Question: I have a header/ container with no specified width (therefore it's as long as the parent). Inside that, I have two smaller divs. Now, the first one should only contain a picture (with a set size), and the other should be as big as there's space left. I can't use a set width, because I don't know the width of the header.
How do I do this with pure CSS?
What I want ultimately is a picture, then some text aligned to the right top, and then some text aligned with the bottom of the picture on the left.
Do you know of any better way to do this?
Here's a picture so it's easier to understand:

Thanks, Aleksander
HTML:
'''
<div class="header">
<div class="header_left">
<div class="pic"><img width="35px" src="http://upload.wikimedia.org/wikipedia/commons/1/1a/Volkswagen_Logo.png" /></div>
</div>
<div class="header_right">
<div class="time">18m ago</div>
<div class="name">Volkswagen</div>
</div>
</div>
'''
CSS:
'''
.header {
}
.header_left {
display: inline-block;
}
.pic {
margin: 5px;
}
.header_right {
display: inline-block;
}
.time {
margin: 5px;
float: right;
}
.name {
margin: 5px;
float:left;
}
'''
It's kinda' messy right now, because what I've just been trying a lot of stuff, and this is the last thing.
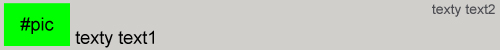
Answer: It would be easier if you displayed your html. Here's an example based on your description. You can see this working in the fiddle here
<URL>
'''
.header {
overflow:hidden;
padding: 4px;
background: #ddd;
}
.caption {
float: right;
font-size: 0.9em;
}
.avatar {
float: left;
}
.title {
margin: 14px 0 0 38px;
}
<div class="header">
<div class="caption">
texty text2
</div>
<img class="avatar" src="http://i.stack.imgur.com/5dv0i.jpg?s=32&g=1" />
<div class="title">texty text1</div>
</div>
'''